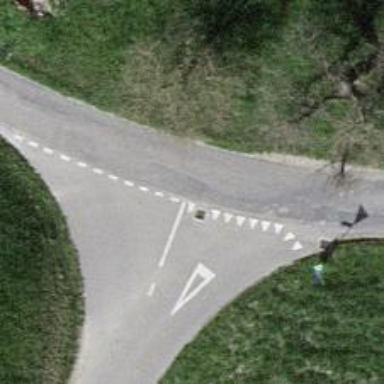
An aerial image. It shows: Guidepost providing information.